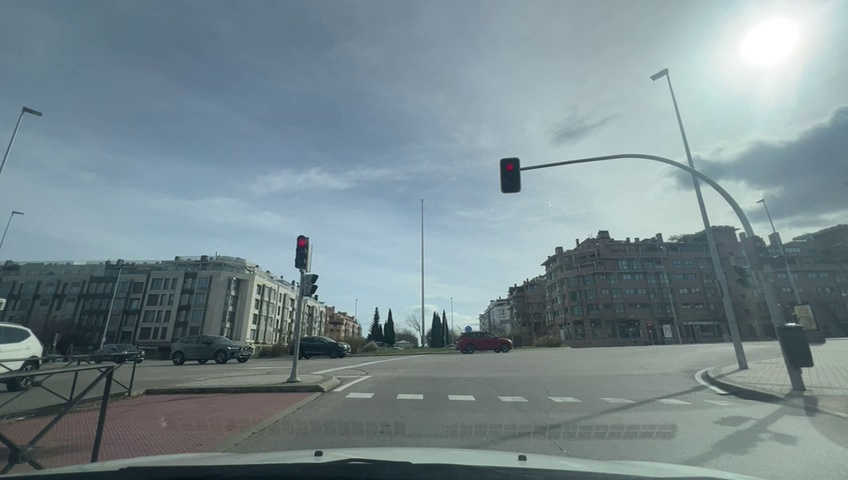
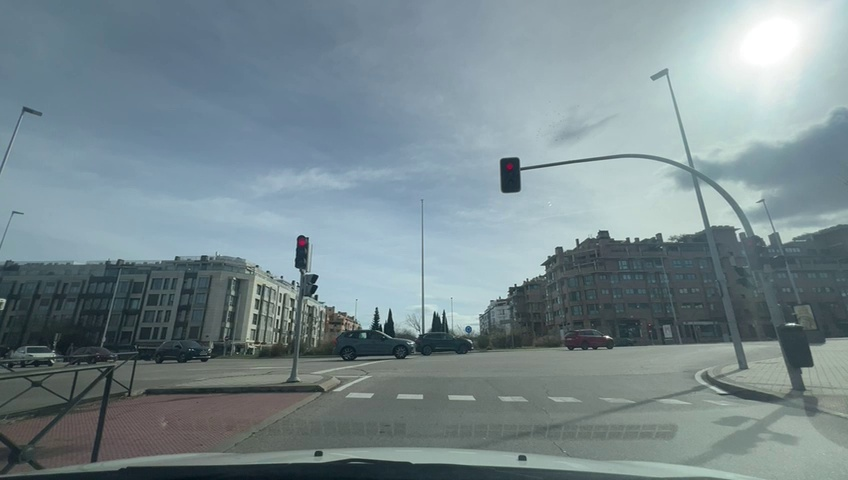
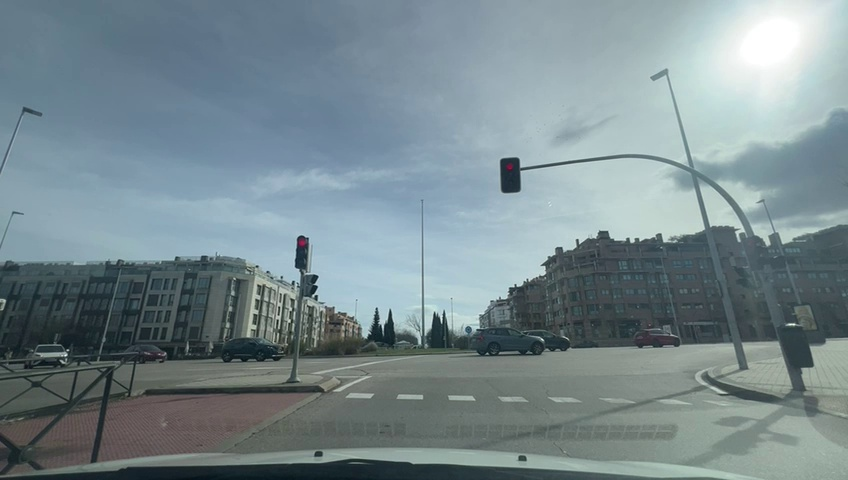
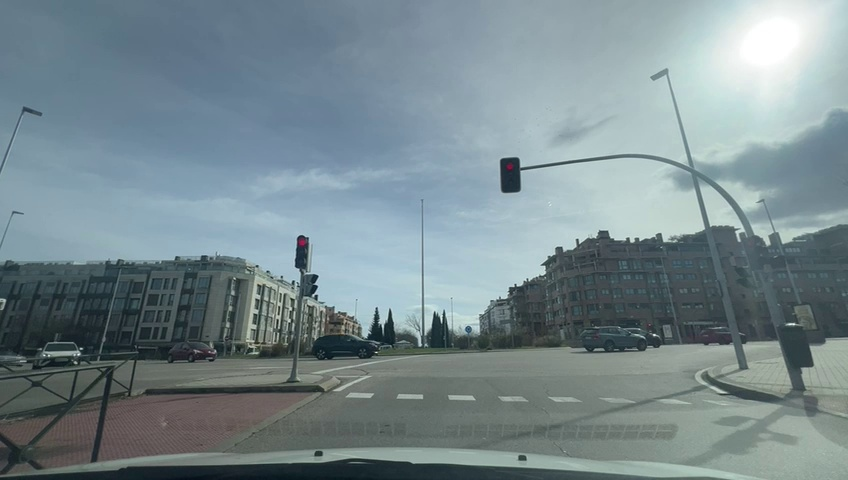
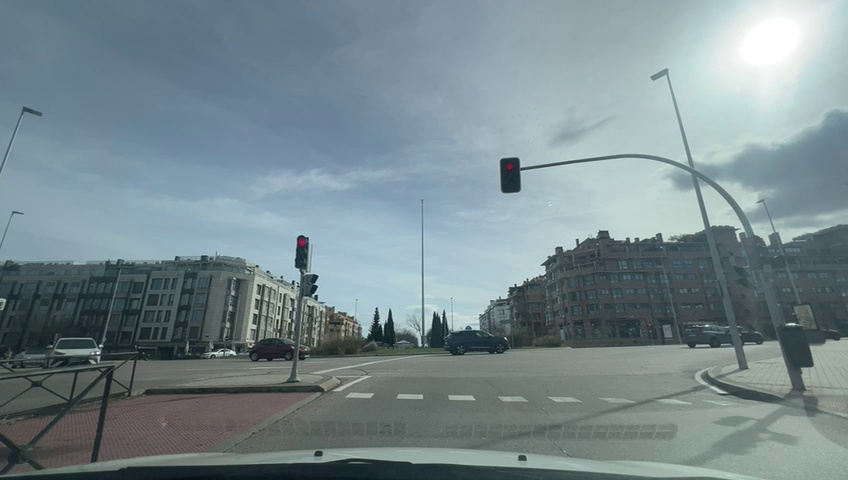
Situation: Traffic light
Question: Do you observe any red traffic light regulating the ego lane?
Answer: Yes
Reasoning: A red traffic light is visible directly ahead, aligned with the ego lane and direction of travel.

Situation: Traffic light
Question: What is the color of the traffic light regulating the ego lane?
Answer: Red
Reasoning: The traffic light facing the ego lane displays red.

Situation: Traffic light
Question: Is the ego vehicle positioned in a dedicated right-turn lane before the traffic light?
Answer: No
Reasoning: The ego vehicle is located at a red right before entering a roundabout.

Situation: Traffic light
Question: Is the ego vehicle positioned in a dedicated left-turn lane before the traffic light?
Answer: No
Reasoning: The ego vehicle is located at a red right before entering a roundabout.

Situation: Traffic light
Question: Are multiple traffic lights regulating the ego direction of travel displaying different colors simultaneously?
Answer: No
Reasoning: There are two traffic lights facing the ego vehicle, one in the right of the lane and the other one at the left of the lane. Both show red color.